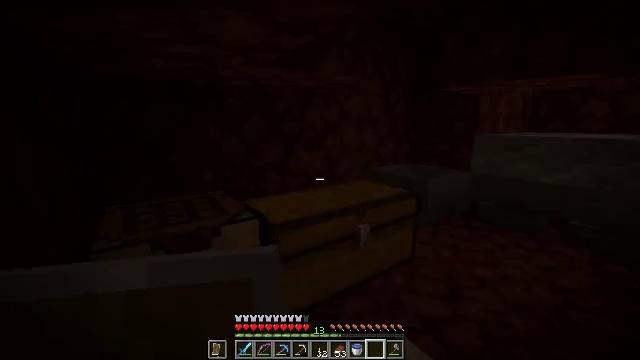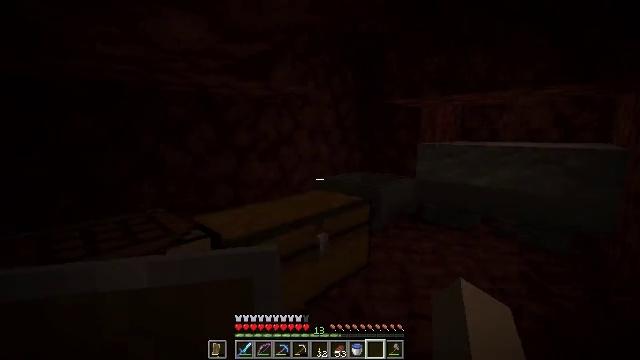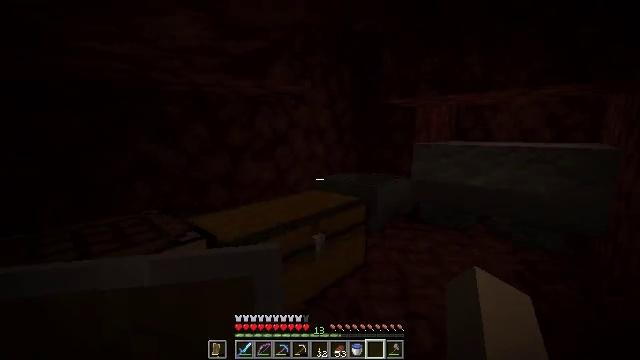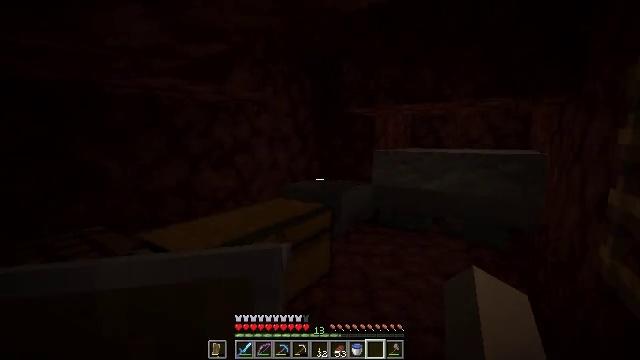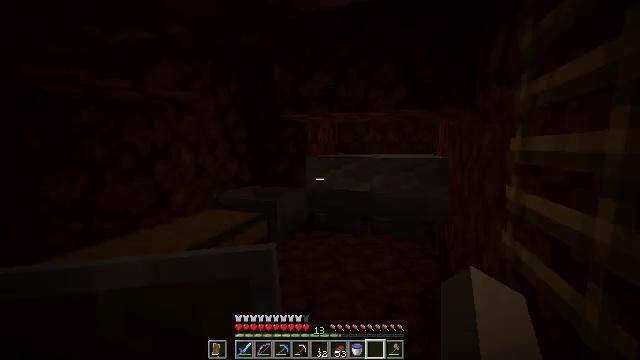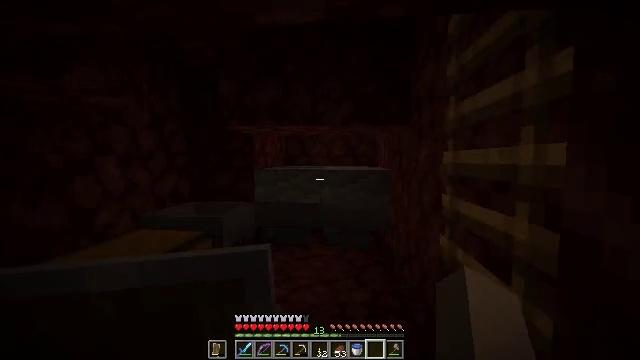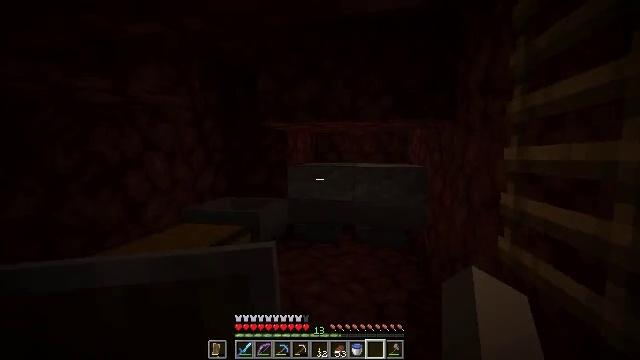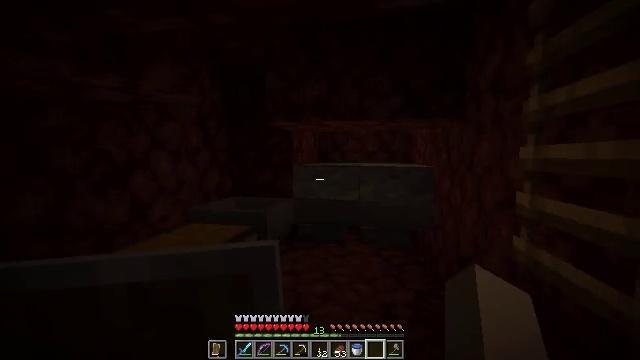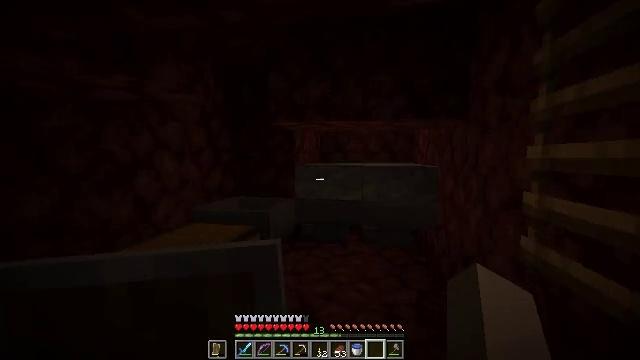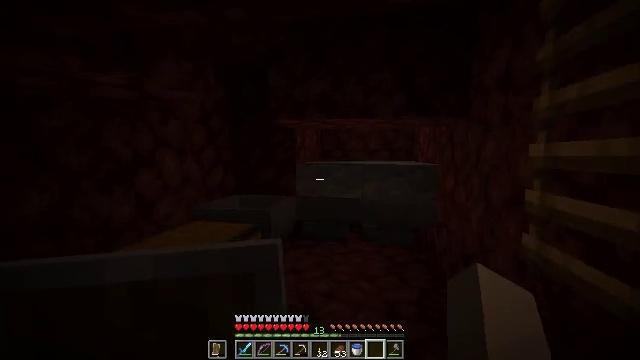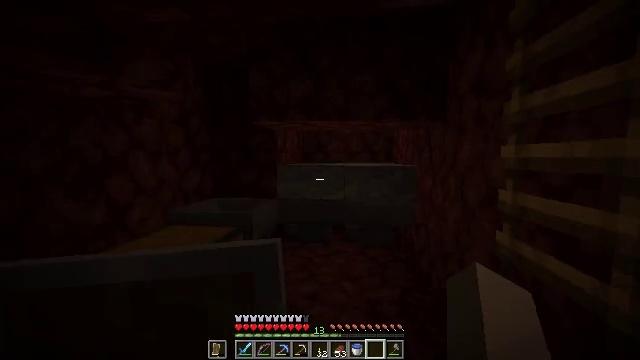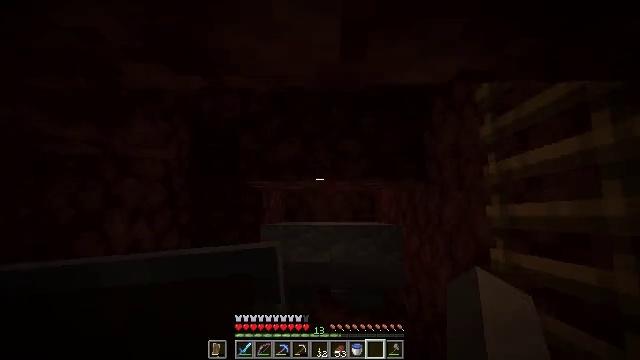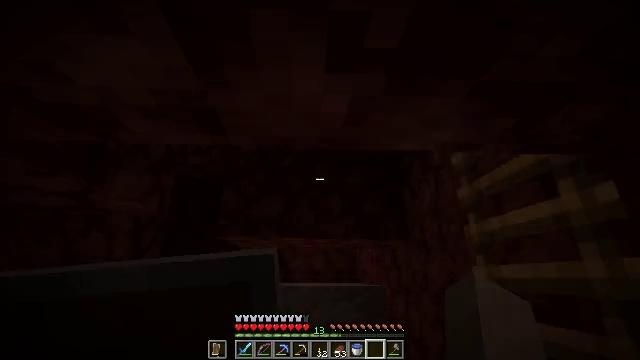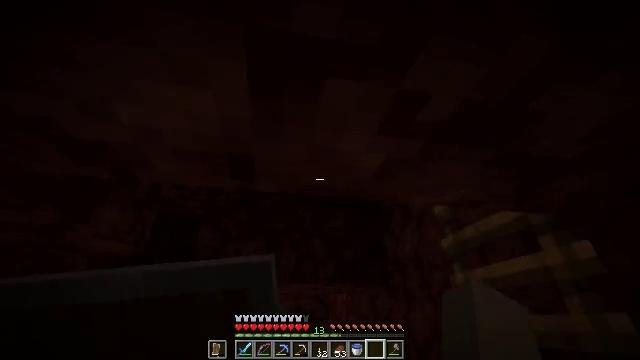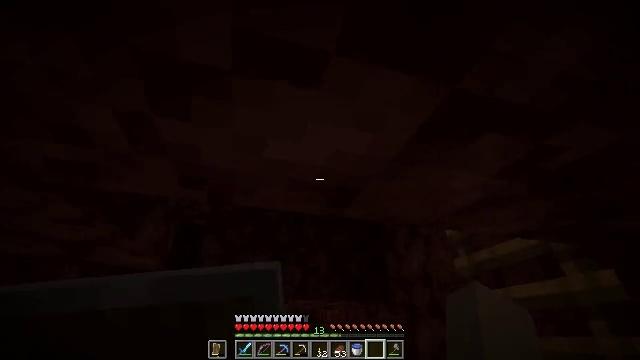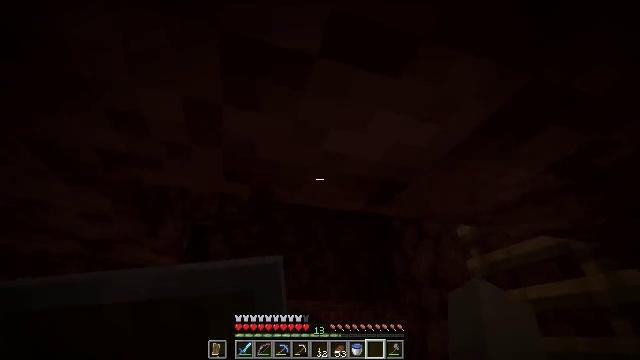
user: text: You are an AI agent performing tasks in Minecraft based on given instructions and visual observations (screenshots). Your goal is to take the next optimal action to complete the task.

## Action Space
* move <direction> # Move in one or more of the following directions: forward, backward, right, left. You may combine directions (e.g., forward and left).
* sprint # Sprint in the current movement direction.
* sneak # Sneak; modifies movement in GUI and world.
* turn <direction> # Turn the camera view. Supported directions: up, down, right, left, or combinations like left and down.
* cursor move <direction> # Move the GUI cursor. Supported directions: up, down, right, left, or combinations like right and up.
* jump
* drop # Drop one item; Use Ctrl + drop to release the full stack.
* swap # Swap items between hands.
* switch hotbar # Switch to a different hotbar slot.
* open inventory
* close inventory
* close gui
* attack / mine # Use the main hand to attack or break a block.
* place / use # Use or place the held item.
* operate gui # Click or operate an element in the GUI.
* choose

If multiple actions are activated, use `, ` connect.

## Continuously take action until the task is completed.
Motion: motion action
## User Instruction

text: Create a ladder using a crafting table.
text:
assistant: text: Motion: move back and move left, turn right and up
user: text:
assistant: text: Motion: move back and move left, turn right
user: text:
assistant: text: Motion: move back and move left, turn right and up
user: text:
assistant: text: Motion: move left, turn right and up
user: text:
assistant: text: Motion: move left, turn right and up
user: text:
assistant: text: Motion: turn left
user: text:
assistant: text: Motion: no_op
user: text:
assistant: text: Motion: no_op
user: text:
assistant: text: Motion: no_op
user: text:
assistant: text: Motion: turn right
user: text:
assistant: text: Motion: move left, turn right and up
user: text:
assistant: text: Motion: move left, turn right and up
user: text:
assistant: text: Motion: move left, turn right and up
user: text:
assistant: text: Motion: move left, turn right and up
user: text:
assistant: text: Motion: move left
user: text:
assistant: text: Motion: turn right and up
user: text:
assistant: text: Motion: turn right and up
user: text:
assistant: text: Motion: turn right
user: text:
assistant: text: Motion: move forward, turn right
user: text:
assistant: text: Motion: move forward, turn up
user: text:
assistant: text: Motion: move forward
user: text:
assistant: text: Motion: move forward and move left
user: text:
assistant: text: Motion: move forward and move left
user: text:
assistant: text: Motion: move forward and move left
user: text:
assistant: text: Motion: move forward and move left, turn right and up
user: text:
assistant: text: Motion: turn right and up
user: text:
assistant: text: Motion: turn right and up
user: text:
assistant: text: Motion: turn right and up
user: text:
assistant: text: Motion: turn right and up
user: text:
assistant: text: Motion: no_op